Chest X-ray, PA view. Patient: 69 years old, sex F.
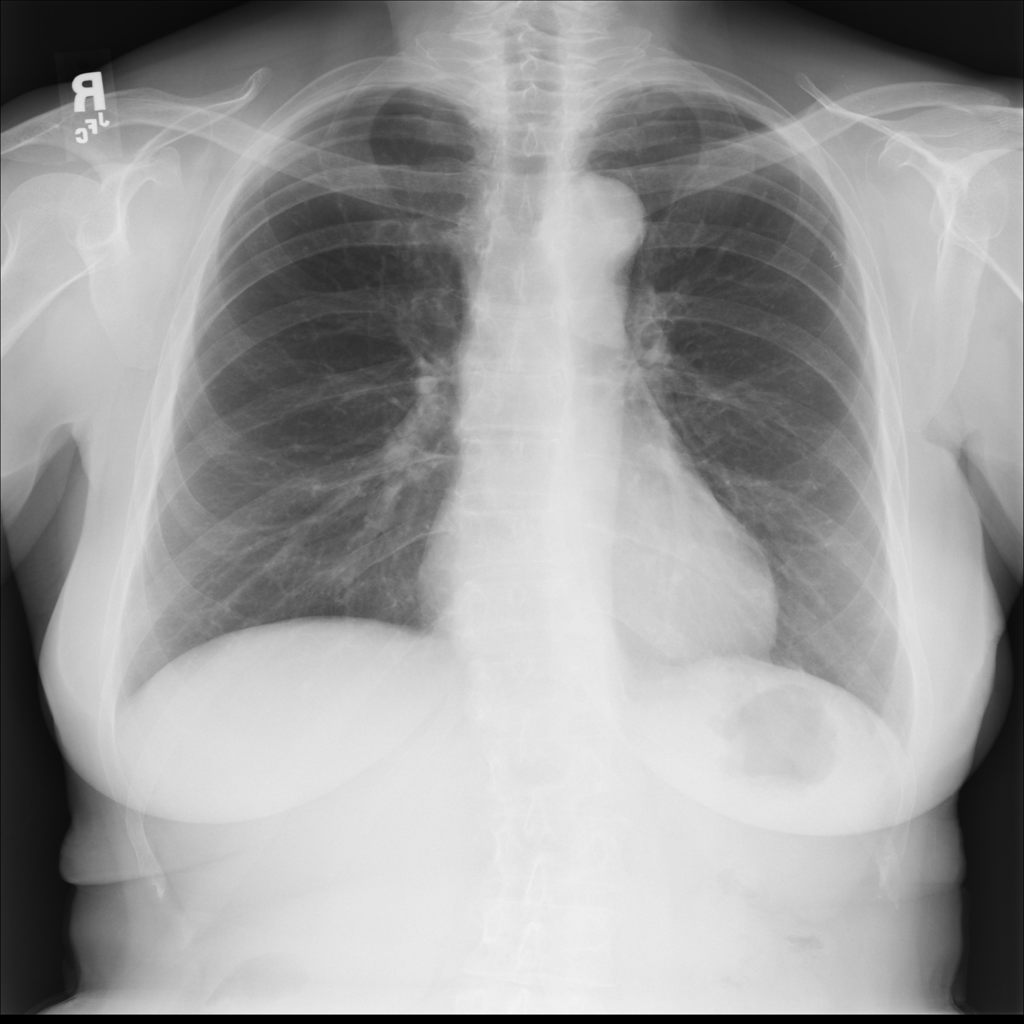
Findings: Infiltration